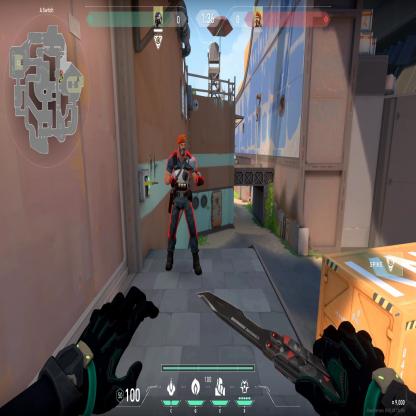
Label: enemy